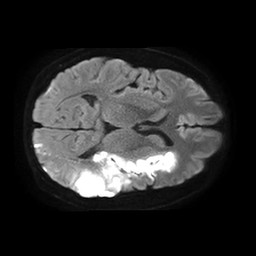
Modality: TRACE
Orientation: axial
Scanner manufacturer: philips
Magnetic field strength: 1.5 T
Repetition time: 4.6 s
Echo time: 0.08631 s